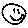
Label: smiley face